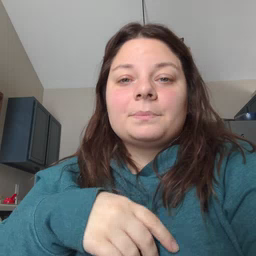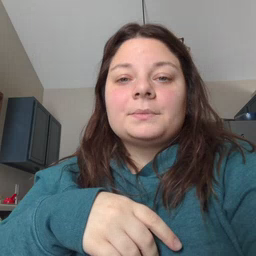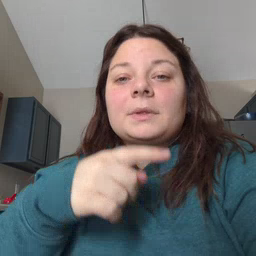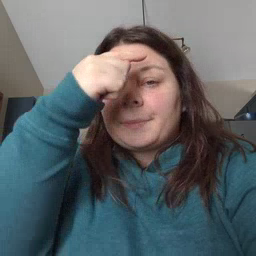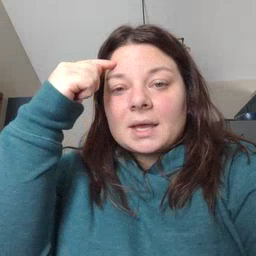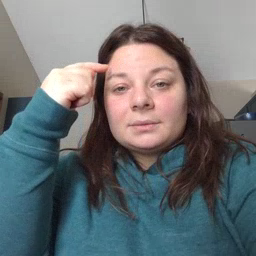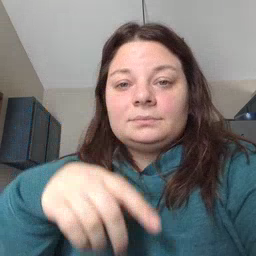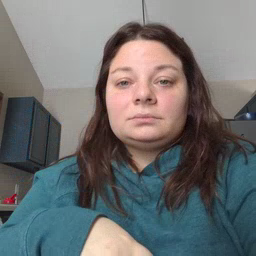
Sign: black